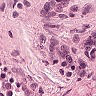
Metastatic tissue present: no